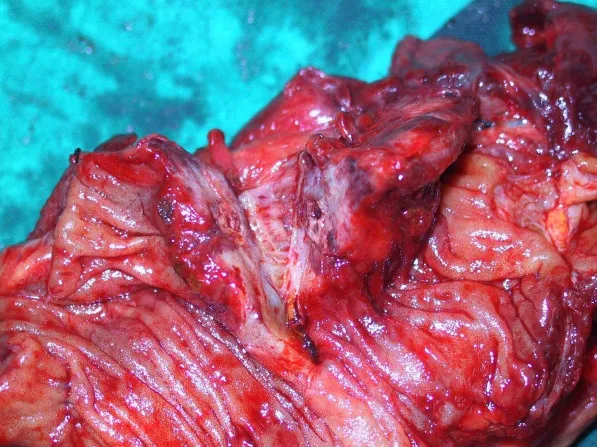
Macroscopic view of the segment of the small intestine showing an ill-defined tan solid mass that involved the entire intestinal layer.
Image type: medical_photograph (other_medical_photograph)